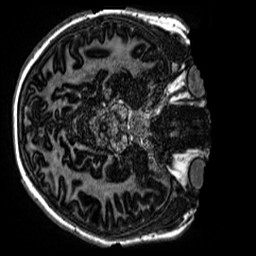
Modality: MP2RAGE
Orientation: axial
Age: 13
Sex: female
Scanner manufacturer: siemens
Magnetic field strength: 3 T
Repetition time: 4 s
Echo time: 0.00299 s